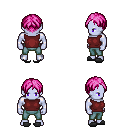
a pixel art fantasy rpg character, male body template, dark elf, purple skin, maroon sleeveless shirt, teal pants, pink parted hairstyle, gray slippers, four views (front, back, left, right), 2x2 character sprite sheet, small pixel art, hard edges, no anti-aliasing